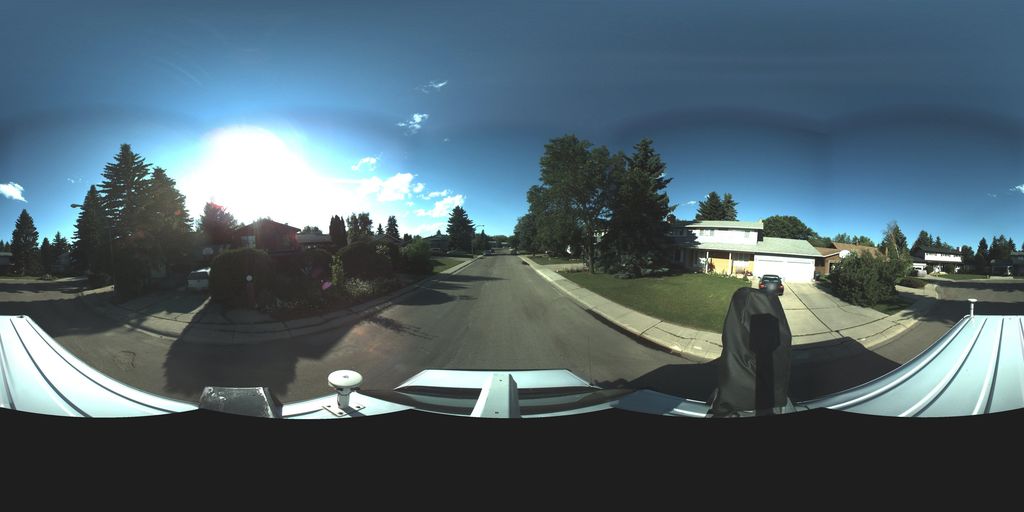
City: saskatoon